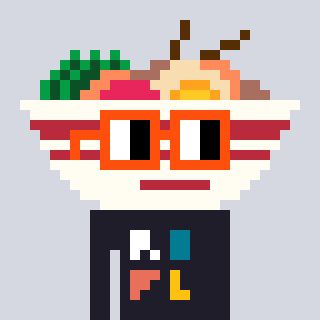
a pixel art character with square orange glasses, a noodles-shaped head and a grayscale-colored body on a cool background